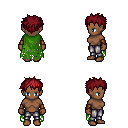
a pixel art fantasy rpg character, female body template, human, dark skin, green tattered cape, metal pants, brunette bedhead hairstyle, cloth bracers, four views (front, back, left, right), 2x2 character sprite sheet, small pixel art, hard edges, no anti-aliasing